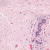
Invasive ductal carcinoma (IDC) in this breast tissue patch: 0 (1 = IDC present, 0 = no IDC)